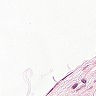
Metastatic tissue present: no